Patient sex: M
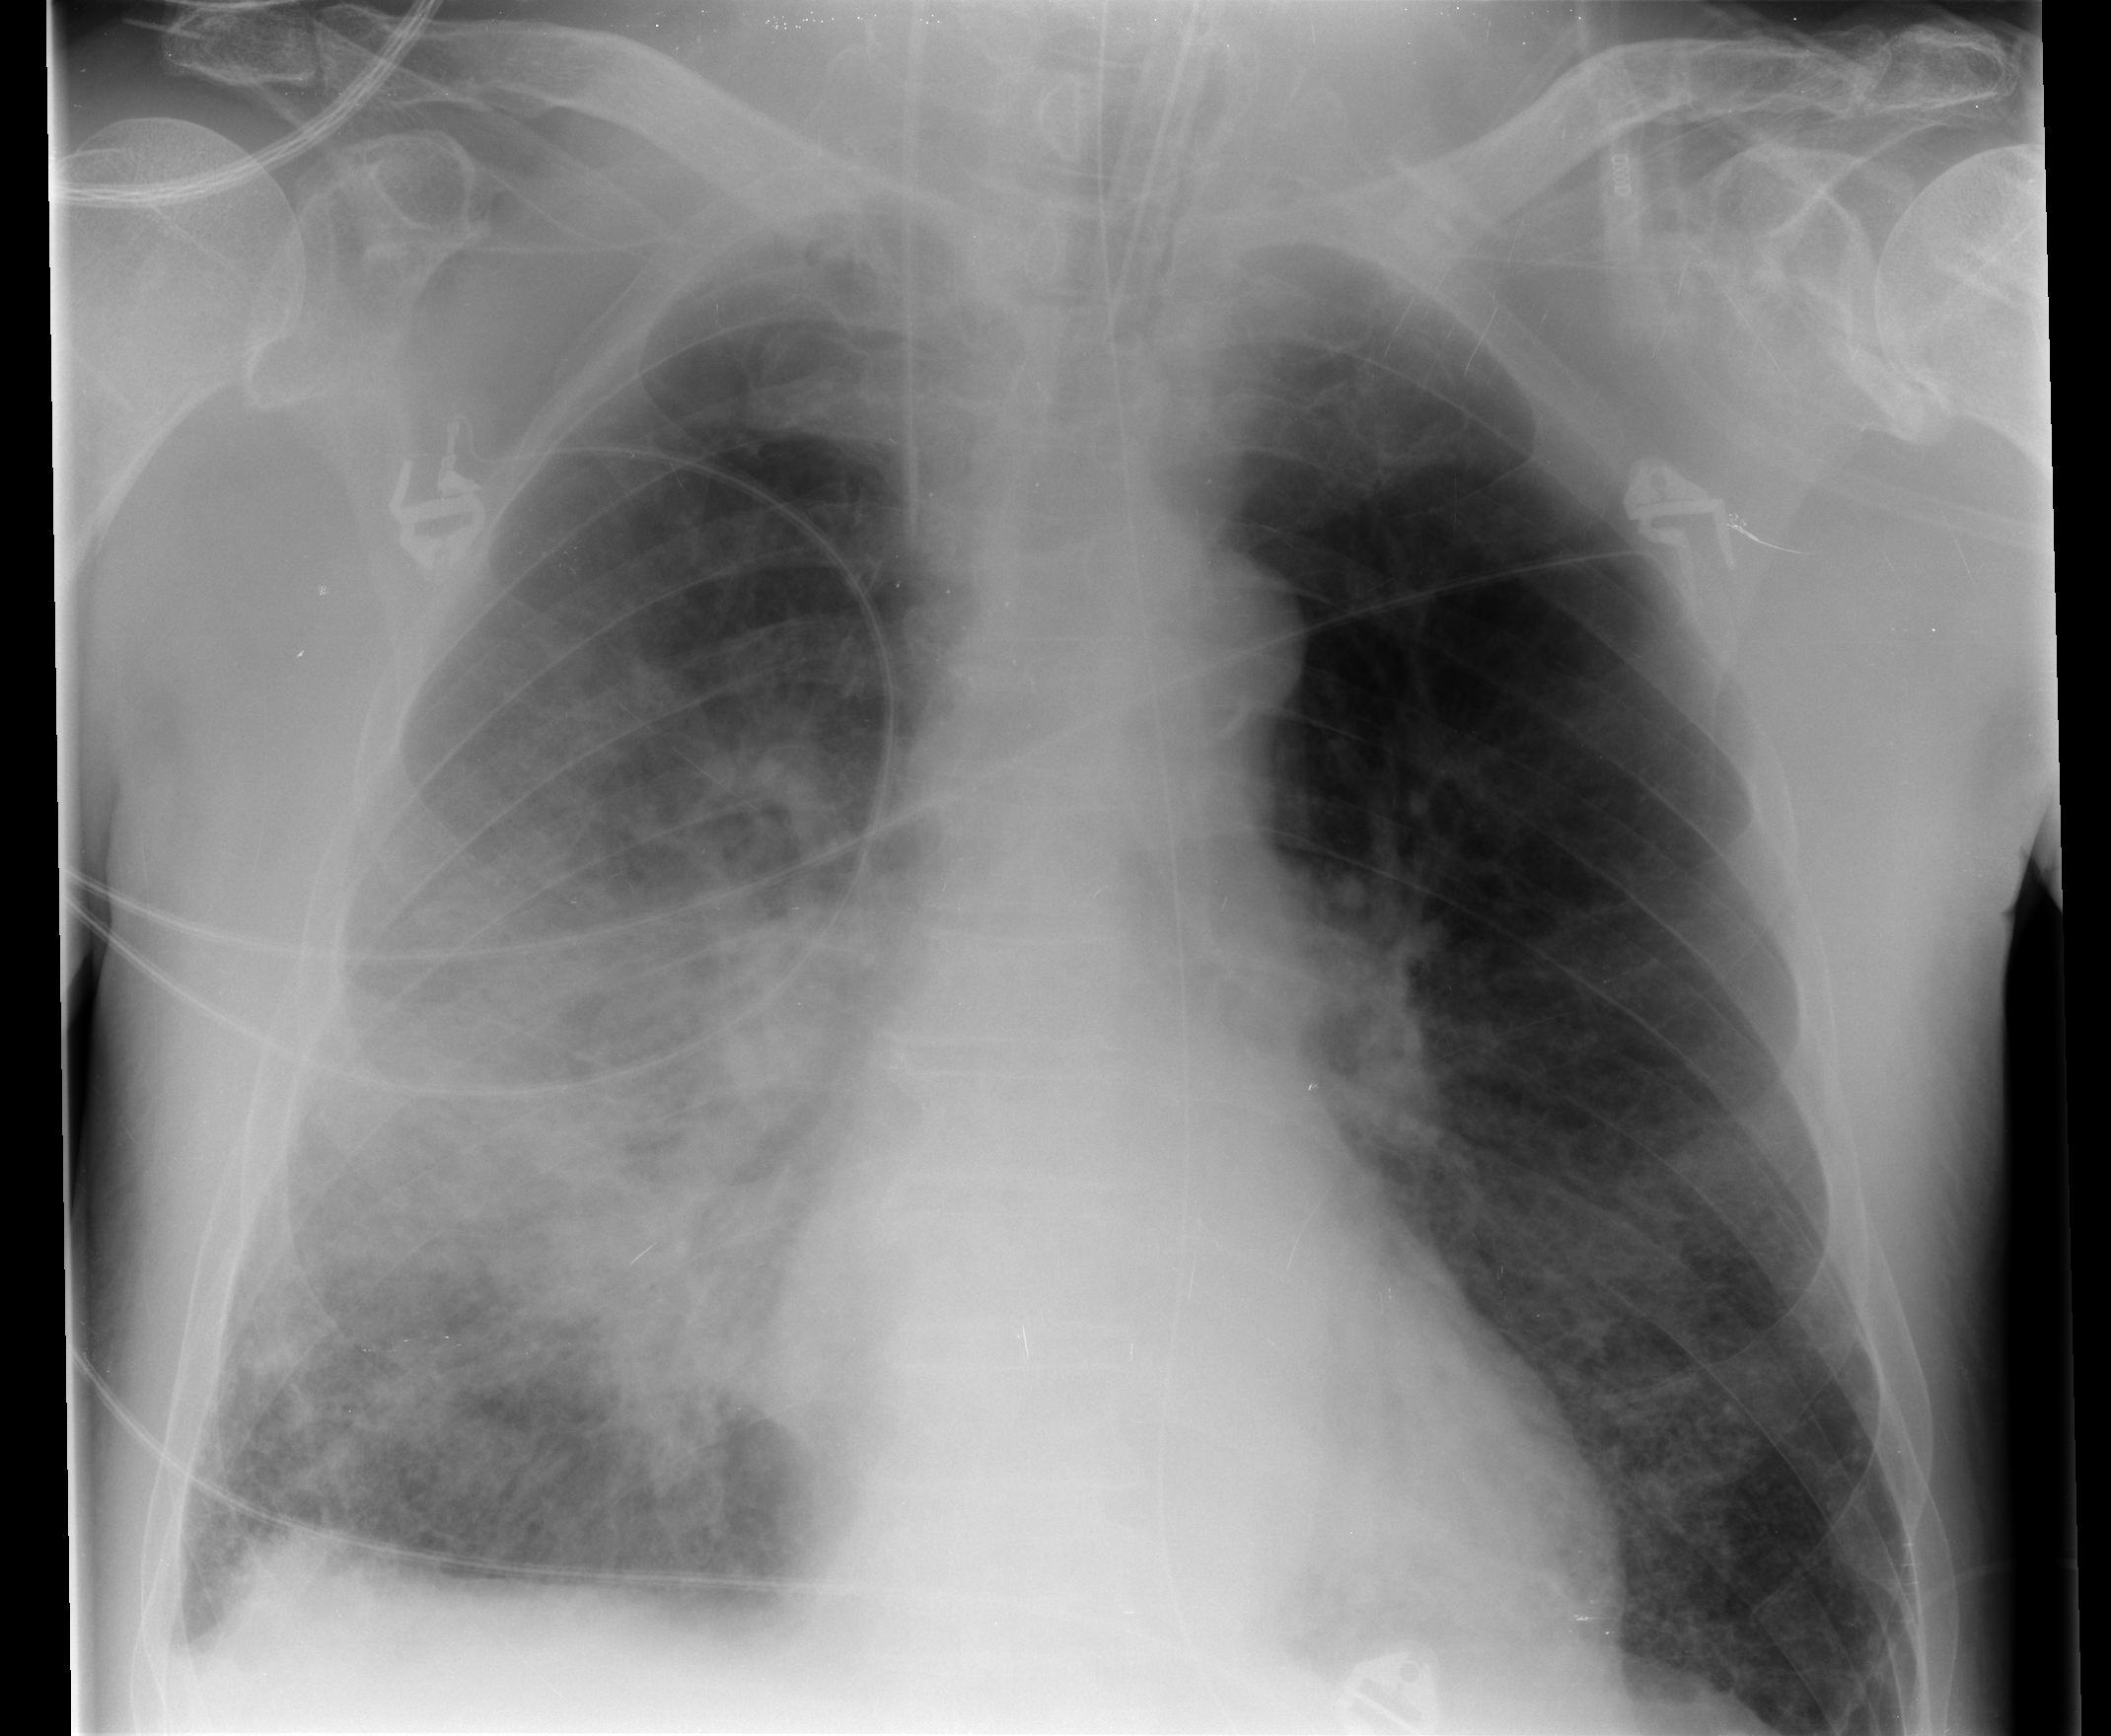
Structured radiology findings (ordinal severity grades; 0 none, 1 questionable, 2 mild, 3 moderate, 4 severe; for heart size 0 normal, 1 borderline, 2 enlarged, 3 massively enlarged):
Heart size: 0
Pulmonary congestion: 2
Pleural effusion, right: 1
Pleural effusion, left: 0
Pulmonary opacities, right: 4
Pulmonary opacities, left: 3
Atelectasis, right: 2
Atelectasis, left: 0